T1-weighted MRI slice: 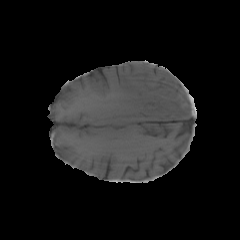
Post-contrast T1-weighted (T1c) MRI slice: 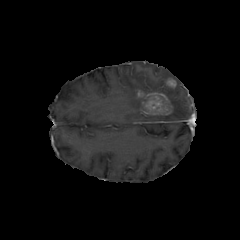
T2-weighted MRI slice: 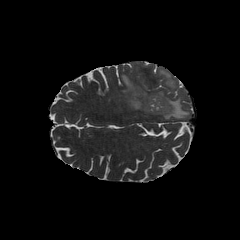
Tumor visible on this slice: yes